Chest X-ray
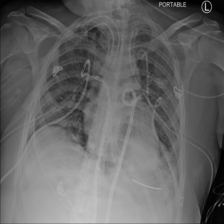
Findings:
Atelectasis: negative
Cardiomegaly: negative
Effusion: negative
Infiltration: negative
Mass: negative
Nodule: negative
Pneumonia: negative
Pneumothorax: positive
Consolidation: positive
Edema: negative
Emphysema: negative
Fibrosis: negative
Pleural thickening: negative
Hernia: negative